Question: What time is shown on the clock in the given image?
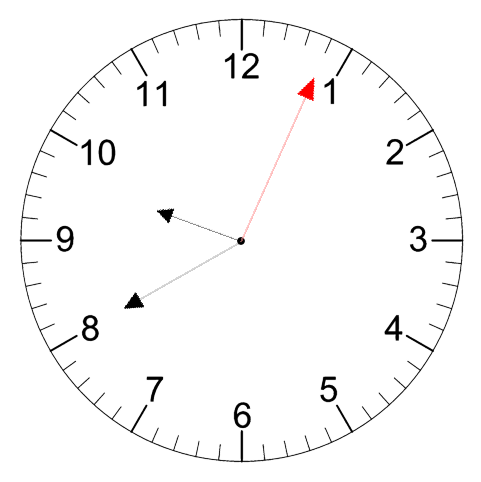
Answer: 09:40:04